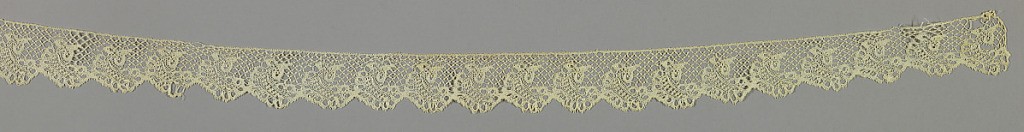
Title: Border
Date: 19th century
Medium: linen Technique: bobbin lace
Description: Border of openwork leaf motifs with veining in point d'esprit. Square mesh in a similar stitch.